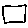
Label: square